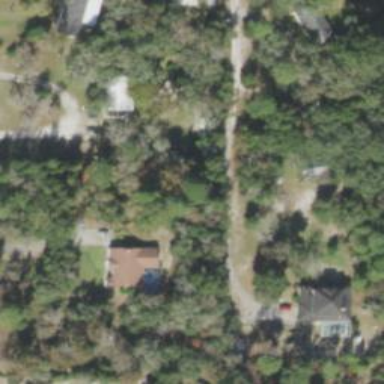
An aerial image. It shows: Driveway.